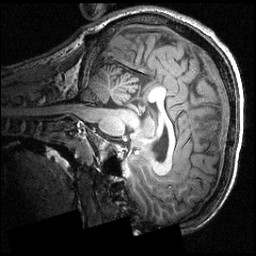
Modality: T1w
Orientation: sagittal
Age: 21
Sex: male
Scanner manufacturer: siemens
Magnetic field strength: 3.951 T
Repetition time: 1.5 s
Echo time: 0.00335 s